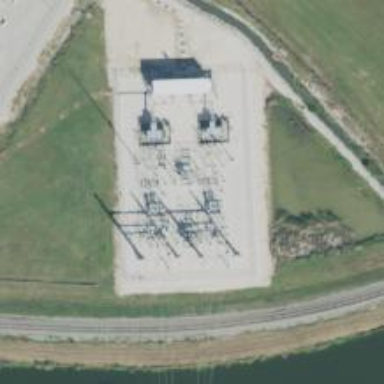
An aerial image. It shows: Switch used for power control.